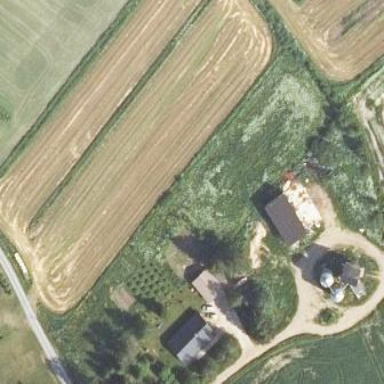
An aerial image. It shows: Farmyard area.